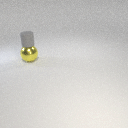
large yellow metal sphere below small gray rubber cylinder